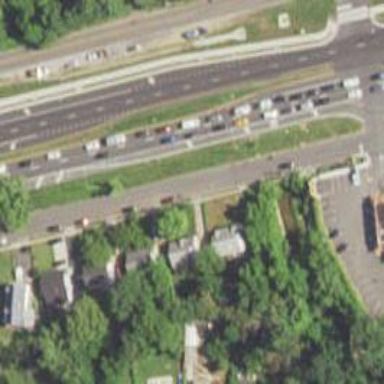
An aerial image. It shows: This image shows trunk highway that functions as expressway.